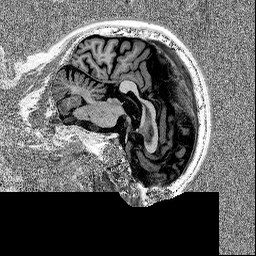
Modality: MP2RAGE
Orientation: sagittal
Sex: male